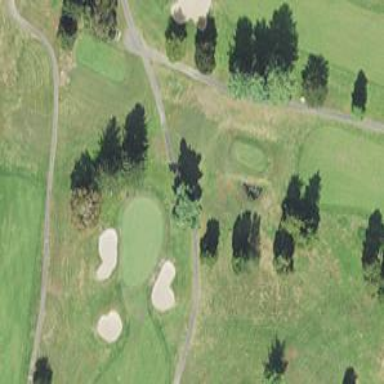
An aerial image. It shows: Golf hole.